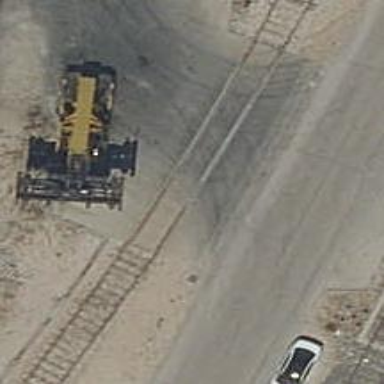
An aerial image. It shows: Rail yard with electrified contact lines for the railway.